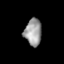
Tissue: skin
Cell type: Epithelial cells
Senescence score: 0.2359
Nuclear area (px): 449
Mean DAPI intensity: 155.459